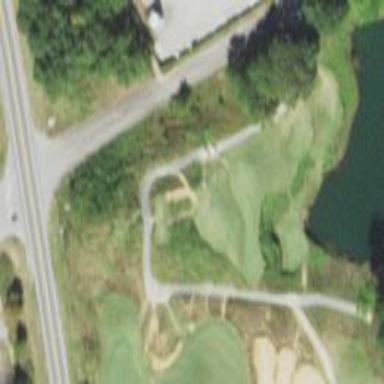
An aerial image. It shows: Rough area in golf course.